Field crop: maize
Growth stage: 2
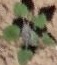
Species: chenopodium